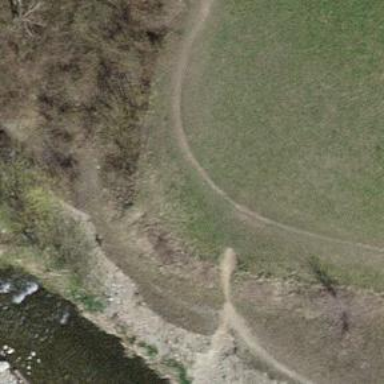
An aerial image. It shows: Unpaved path.